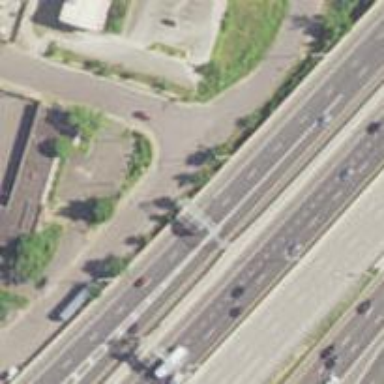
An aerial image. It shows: Motorway junction.